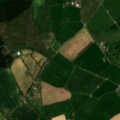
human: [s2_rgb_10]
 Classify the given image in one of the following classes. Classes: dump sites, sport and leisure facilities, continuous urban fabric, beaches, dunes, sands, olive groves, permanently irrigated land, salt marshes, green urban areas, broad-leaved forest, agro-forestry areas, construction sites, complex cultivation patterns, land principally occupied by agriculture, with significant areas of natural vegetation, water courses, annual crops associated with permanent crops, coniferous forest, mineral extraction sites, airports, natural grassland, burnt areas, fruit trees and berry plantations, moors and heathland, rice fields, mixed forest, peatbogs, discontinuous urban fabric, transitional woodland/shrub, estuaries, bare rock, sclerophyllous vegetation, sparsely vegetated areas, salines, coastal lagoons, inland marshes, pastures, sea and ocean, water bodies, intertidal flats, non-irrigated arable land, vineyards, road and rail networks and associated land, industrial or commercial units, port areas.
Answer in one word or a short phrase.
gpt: non-irrigated arable land, pastures, coniferous forest